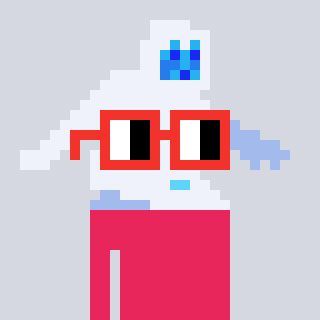
a pixel art character with square red glasses, a yeti-shaped head and a redpinkish-colored body on a cool background